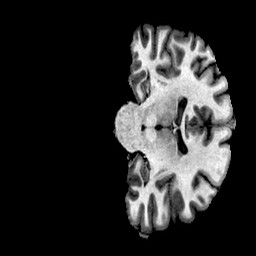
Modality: T1w
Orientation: coronal
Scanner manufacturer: ge
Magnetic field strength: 3 T
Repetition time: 0.00766 s
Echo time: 0.003476 s